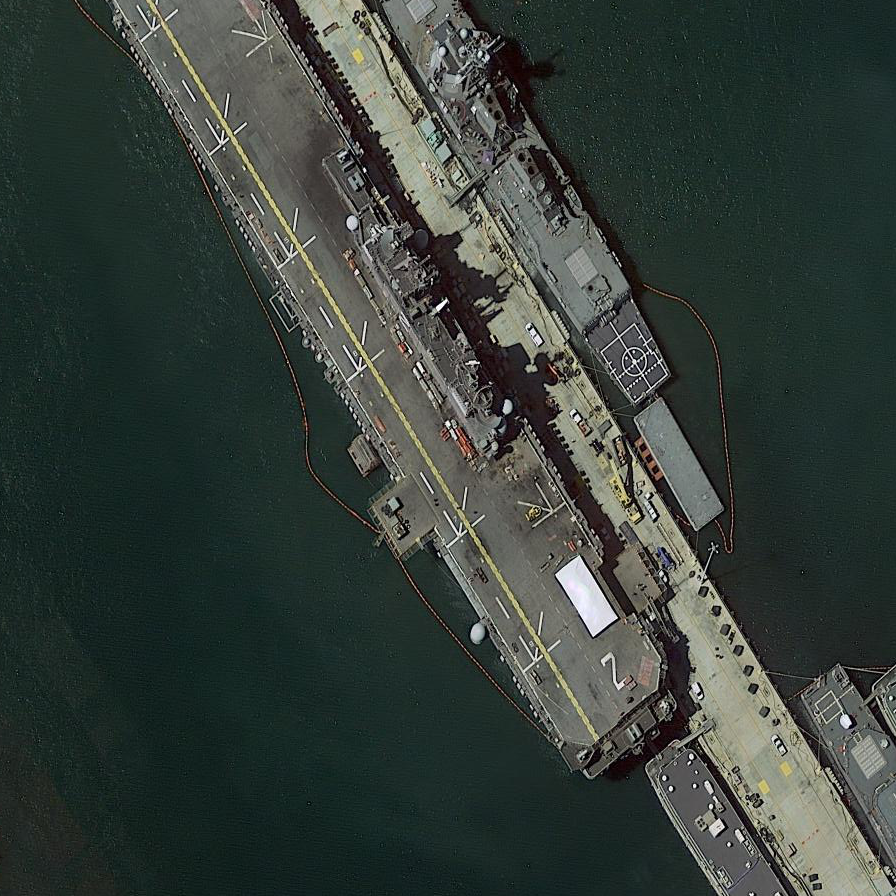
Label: assault